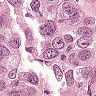
Metastatic tissue present: yes